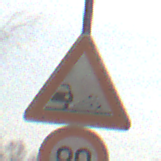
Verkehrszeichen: SplittSchotter
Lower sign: Geschwindigkeit90
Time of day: MorningAfternoon
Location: Outdoor (Nature)
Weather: PartlyCloudy
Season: Winter
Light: Natural